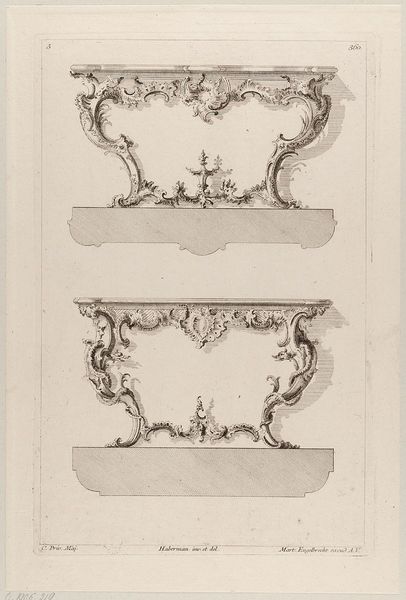
Titel: Zwei Wandtische
Künstler: Martin Engelbrecht
Standort: Hamburg
Institution: Museum für Kunst und Gewerbe Hamburg
Schlagwörter: tisch, rokoko, grafik, graphik, fotografie, photographie, druckgraphik, druckgrafik, radierung, kunstgewerbe, kunsthandwerk, rocaille, wandtisch, style, reproduktionen, industriedesign, druckerzeugnisse, muschelwerk, ornamentstich, vorlageblätter